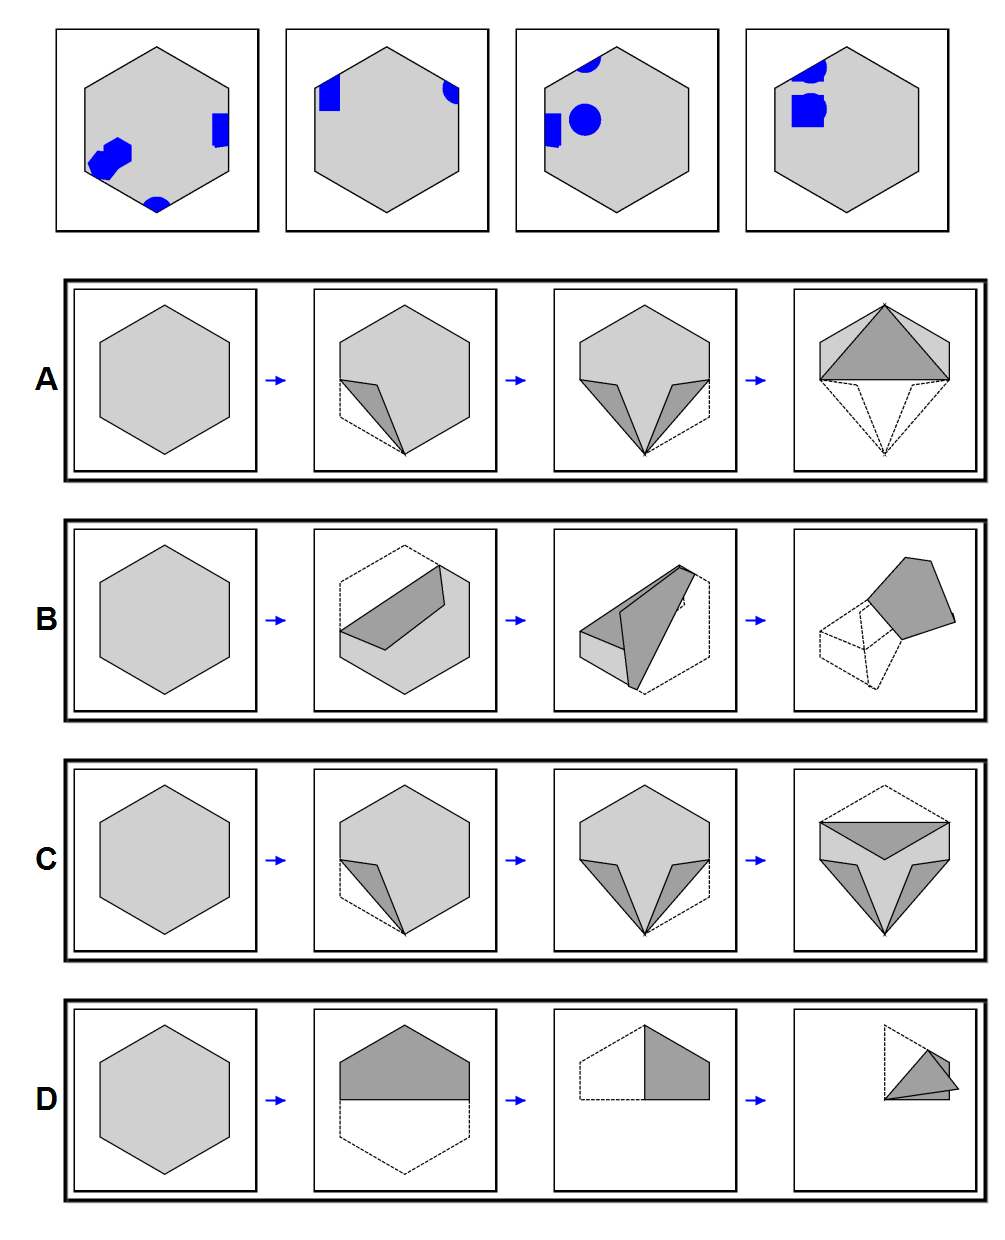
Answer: C